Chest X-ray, PA view. Patient: 51 years old, sex M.
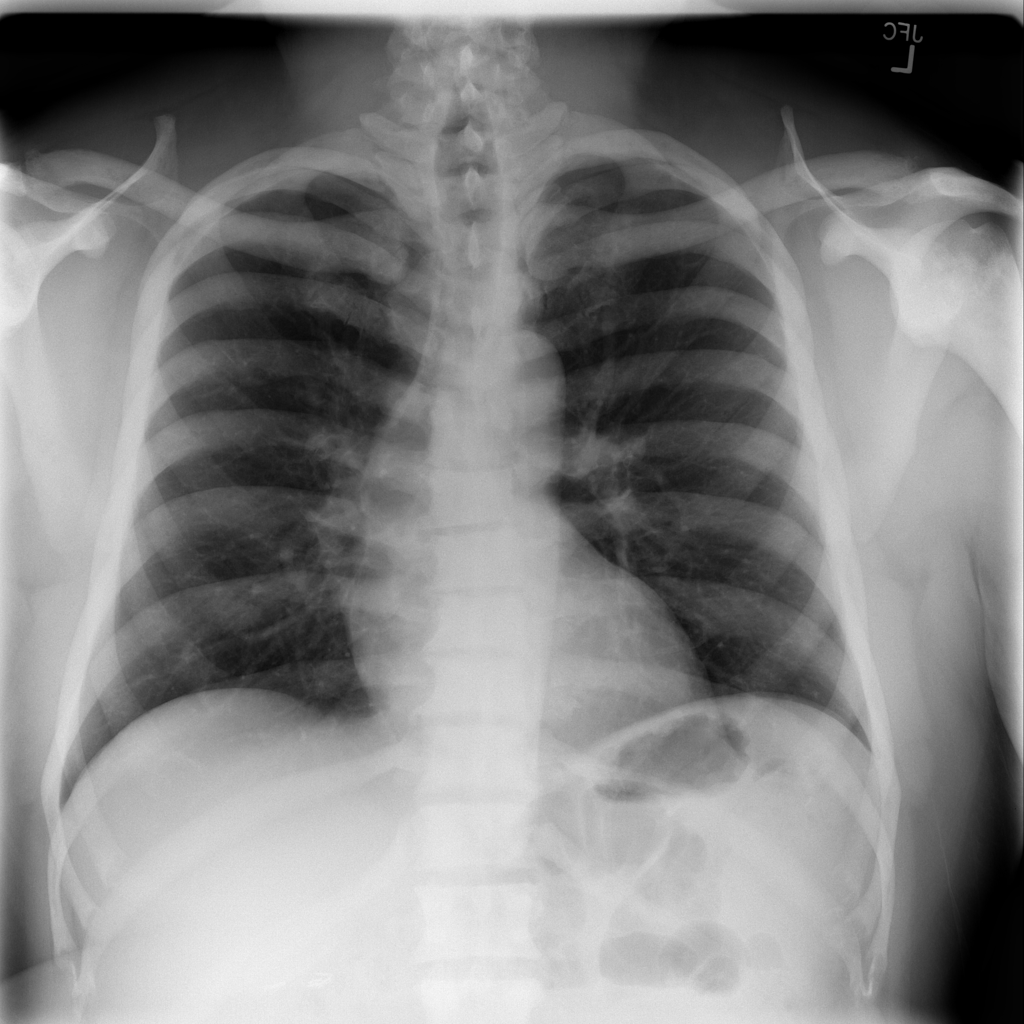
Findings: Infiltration